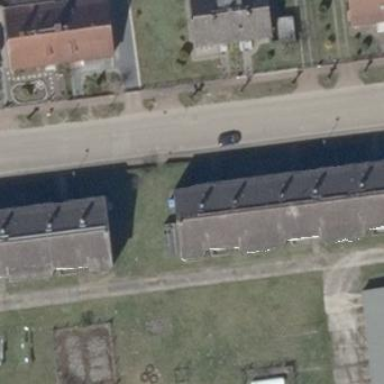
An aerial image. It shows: View of apartment building.